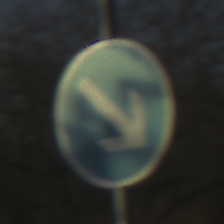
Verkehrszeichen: VorgeschriebeneVorbeifahrtRechts
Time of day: SunriseSunset
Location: Outdoor (Nature)
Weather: Clear
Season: NotSpecified
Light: Natural